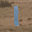
Label: 1